【题型】选择题　【知识点】解析几何　【难度】easy
\textbf{自主检测2} 已知点 \( P \) 为抛物线 \( y^2 = -4x \) 上的动点，设点 \( P \) 到直线 \( l \): \( x = 1 \) 的距离为 \( d_1 \)，到直线 \( x + y - 4 = 0 \) 的距离为 \( d_2 \)，则 \( d_1 + d_2 \) 的最小值是（）

\noindent
A. \(\dfrac{5}{2}\) \quad
B. \(\dfrac{5\sqrt{2}}{2}\) \quad
C. \(2\) \quad
D. \(\sqrt{2}\)
【解答】
\noindent
【答案】\(\boldsymbol{B}\)

\noindent
【详解】直线 \(l: x=1\) 为抛物线 \(y^2 = -4x\) 的准线，点 \(P\) 到准线的距离等于点 \(P\) 到焦点 \(F\) 的距离，过焦点 \(F\) 作直线 \(x+y-4=0\) 的垂线，
如所示，当点 \(P\) 为所作直线与抛物线的交点时，\(d_1 + d_2\) 的值最小，为点 \(F\) 到直线 \(x+y-4=0\) 的距离。

\[
\because F(-1, 0),\ \therefore (d_1 + d_2)_{\min} = \frac{|-1 + 0 - 4|}{\sqrt{2}} = \frac{5\sqrt{2}}{2}.
\]
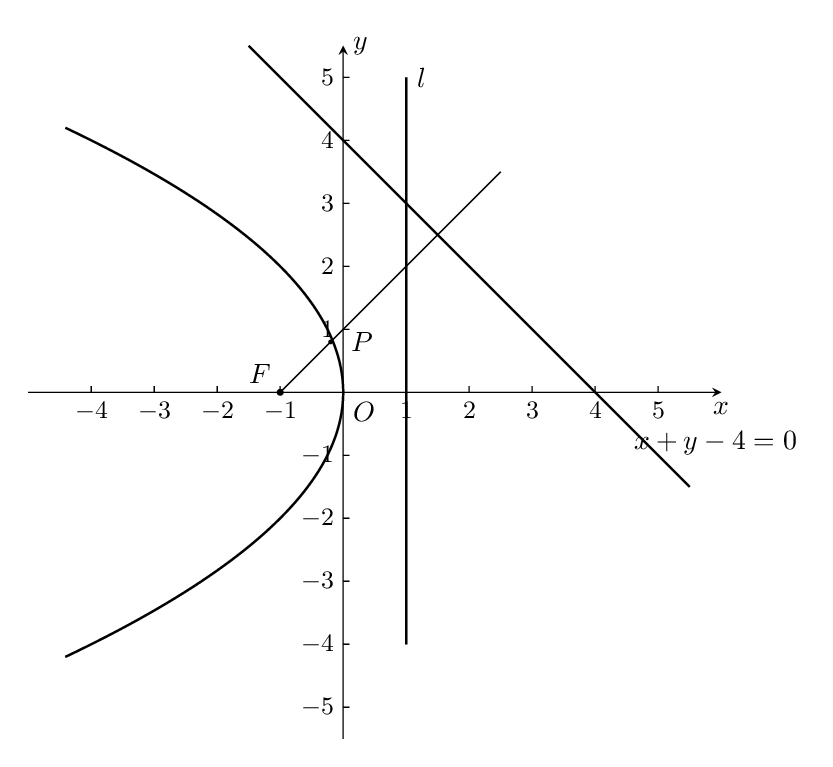